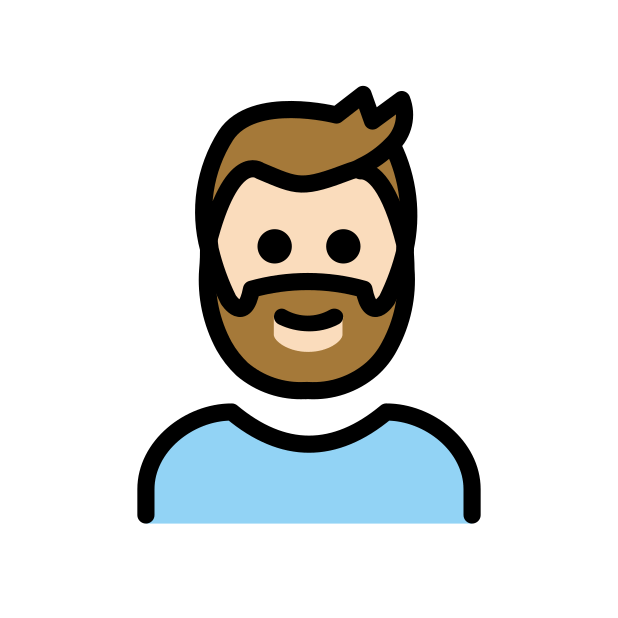
man: light skin tone, beard